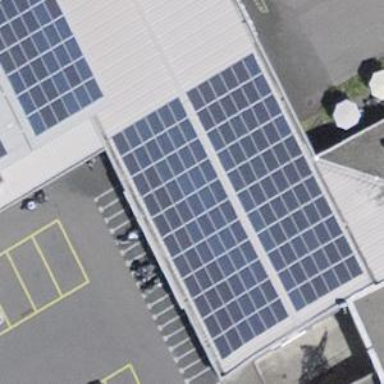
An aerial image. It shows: Solar power generator using photovoltaic method with solar photovoltaic panel types.